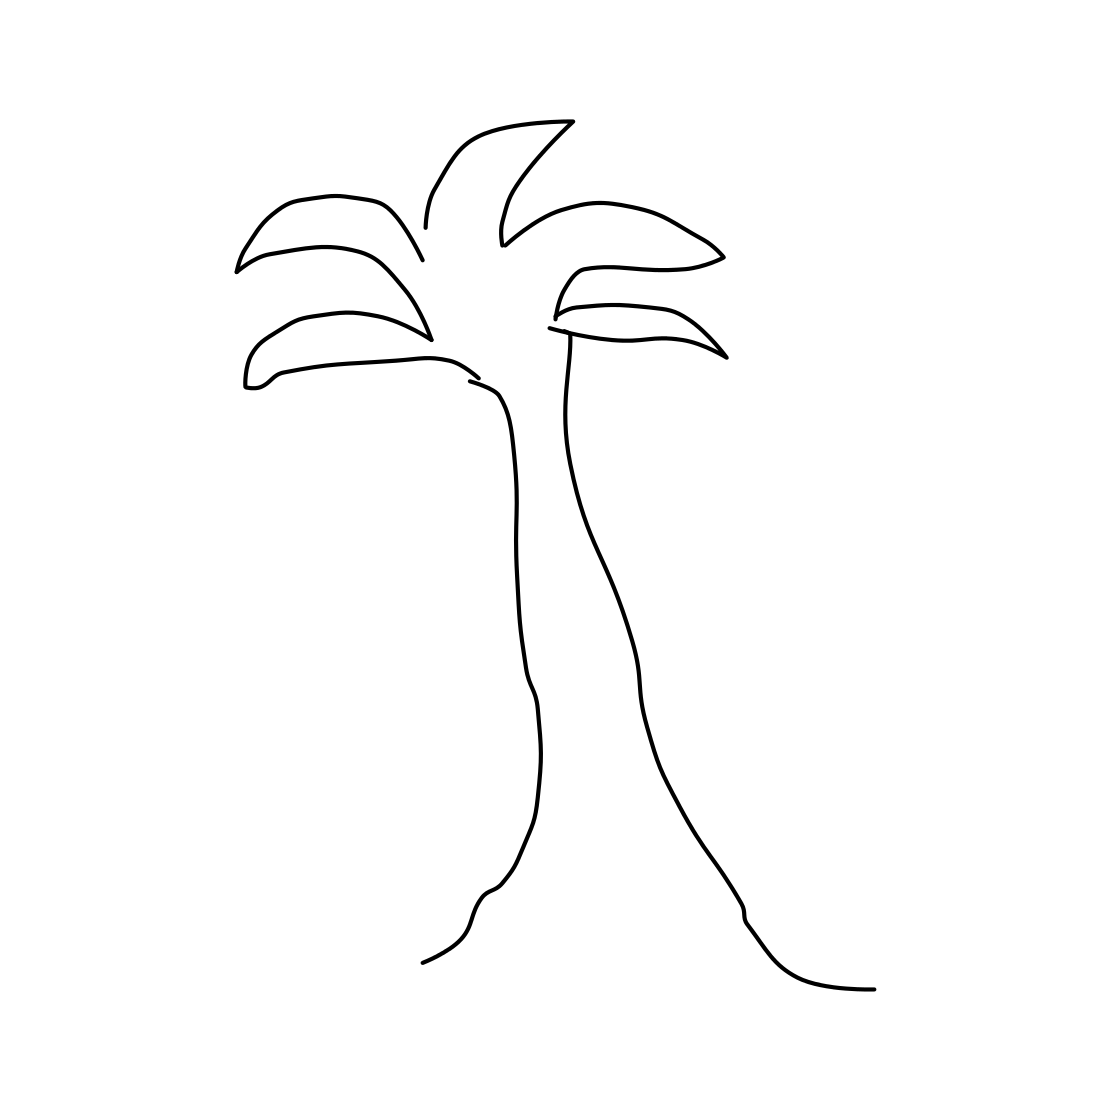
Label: palm tree